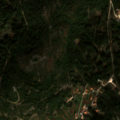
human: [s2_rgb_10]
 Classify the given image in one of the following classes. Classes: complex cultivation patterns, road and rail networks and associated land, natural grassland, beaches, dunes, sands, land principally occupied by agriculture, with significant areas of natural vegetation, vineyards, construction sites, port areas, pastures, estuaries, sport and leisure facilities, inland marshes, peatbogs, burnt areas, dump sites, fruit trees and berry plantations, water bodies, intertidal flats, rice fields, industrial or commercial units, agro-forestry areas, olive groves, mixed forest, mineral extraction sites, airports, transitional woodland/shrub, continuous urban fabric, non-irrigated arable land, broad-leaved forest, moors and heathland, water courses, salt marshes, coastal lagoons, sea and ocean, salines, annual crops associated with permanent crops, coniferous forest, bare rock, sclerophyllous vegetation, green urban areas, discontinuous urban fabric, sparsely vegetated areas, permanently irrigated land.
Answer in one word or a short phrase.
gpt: discontinuous urban fabric, annual crops associated with permanent crops, coniferous forest, mixed forest, transitional woodland/shrub